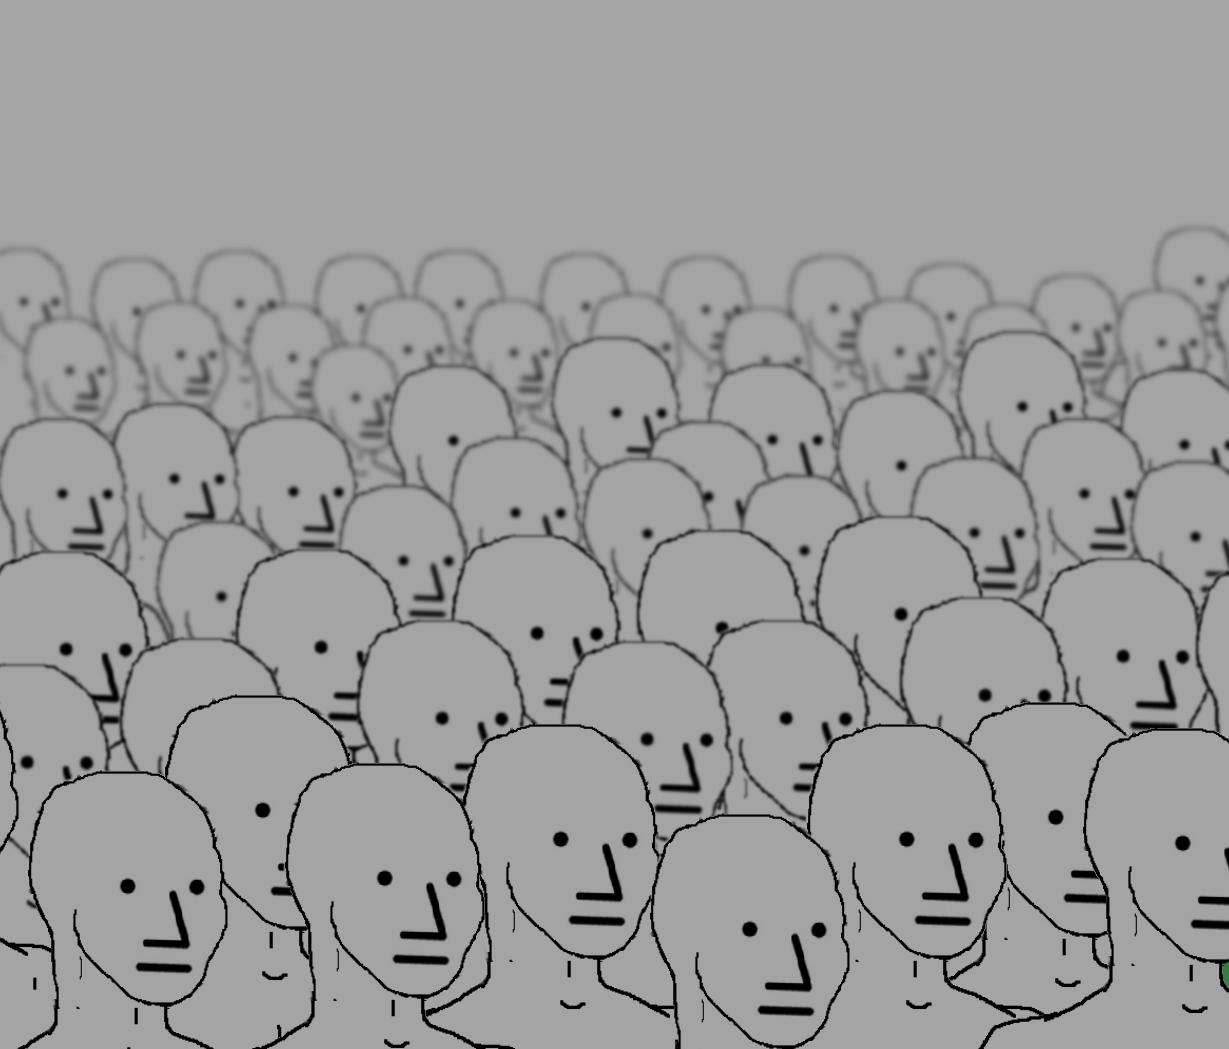
Label: 5_NPC